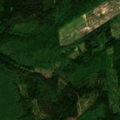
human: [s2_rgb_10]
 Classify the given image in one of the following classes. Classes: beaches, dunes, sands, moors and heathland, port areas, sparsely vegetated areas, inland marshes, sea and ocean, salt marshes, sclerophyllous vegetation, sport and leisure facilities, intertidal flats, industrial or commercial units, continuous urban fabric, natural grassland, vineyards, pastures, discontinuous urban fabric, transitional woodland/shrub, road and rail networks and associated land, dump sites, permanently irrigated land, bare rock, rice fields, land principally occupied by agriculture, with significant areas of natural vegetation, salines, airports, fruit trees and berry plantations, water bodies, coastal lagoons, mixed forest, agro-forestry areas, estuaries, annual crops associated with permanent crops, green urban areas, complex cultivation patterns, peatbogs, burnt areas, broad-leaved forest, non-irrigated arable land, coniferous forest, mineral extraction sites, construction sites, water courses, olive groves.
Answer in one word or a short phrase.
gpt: non-irrigated arable land, broad-leaved forest, coniferous forest, mixed forest